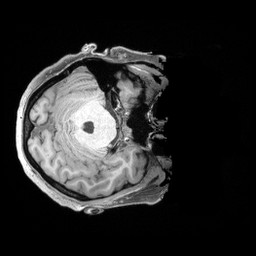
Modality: T1w
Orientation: axial
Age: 49
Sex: female
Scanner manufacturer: siemens
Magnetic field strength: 3 T
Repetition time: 2.4 s
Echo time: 0.00228 s